Question: I really need some help with some easy css that I just can't get my head around.
I want to create boxes like in the link below.
I guess I could have the code for just one of them, and then use it over and over again, but how do I create the boxes so that they don't mind the other stuff around them?
Example here: <URL>

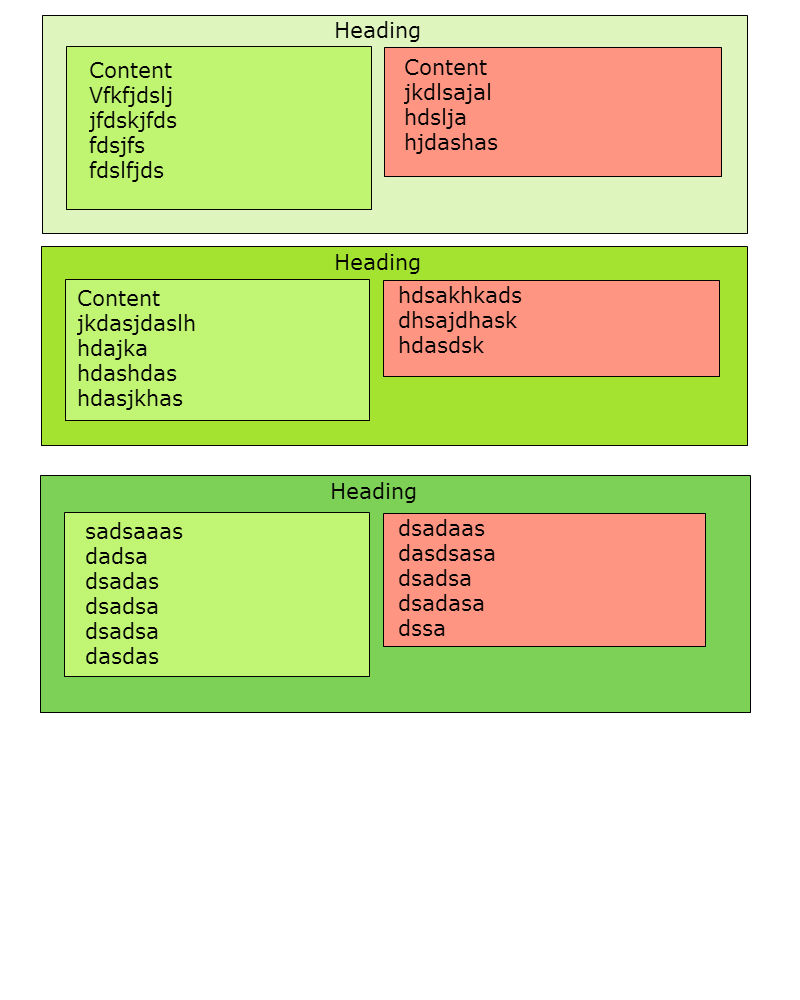
Answer: Here: I have figured out a way of doing this. I hope that this helps you in some way in helping you figure out how to finish your task.
HTML:
'''
<div class="containers">
<p class="heading">Heading</p>
<div class="inner1"></div>
<div class="inner2"></div>
</div>
<div class="containers">
<p class="heading">Heading</p>
<div class="inner1"></div>
<div class="inner2"></div>
</div>
<div class="containers">
<p class="heading">Heading</p>
<div class="inner1"></div>
<div class="inner2"></div>
</div>
'''
CSS:
'''
.containers {
width: 300px;
height: 150px;
border: 1px solid black;
margin-bottom: 10px;
overflow: hidden;
position: relative;
}
.inner1 {
margin-left: 5px;
width: 135px;
height: 80px;
border: 1px solid black;
background-color: blue;
}
.inner2 {
position: relative;
float: right;
top: -60%;
margin-left: 5px;
margin-right: 5px;
width: 135px;
height: 80px;
border: 1px solid black;
background-color: red;
}
.heading {
padding-left: 20px;
}
'''